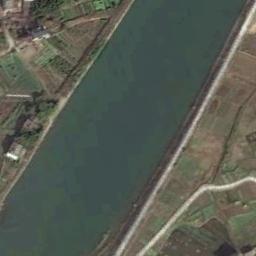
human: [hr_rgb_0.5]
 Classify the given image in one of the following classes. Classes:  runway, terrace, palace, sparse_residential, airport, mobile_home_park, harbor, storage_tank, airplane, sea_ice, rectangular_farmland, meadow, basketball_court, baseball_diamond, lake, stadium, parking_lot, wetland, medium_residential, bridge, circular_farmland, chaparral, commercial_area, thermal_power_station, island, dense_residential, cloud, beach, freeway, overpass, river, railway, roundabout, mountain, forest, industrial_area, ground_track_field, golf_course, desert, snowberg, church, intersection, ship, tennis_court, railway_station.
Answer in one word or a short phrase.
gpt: river